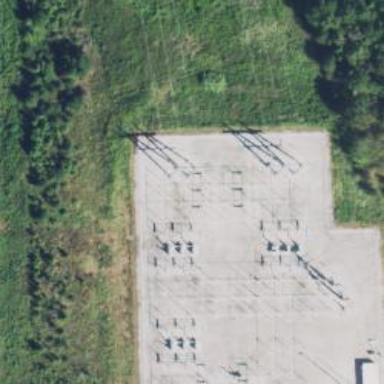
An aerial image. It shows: Switch used for power control.